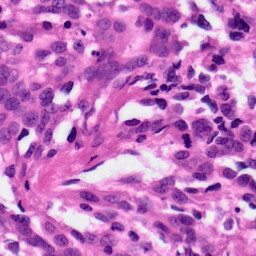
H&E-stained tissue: Ovarian